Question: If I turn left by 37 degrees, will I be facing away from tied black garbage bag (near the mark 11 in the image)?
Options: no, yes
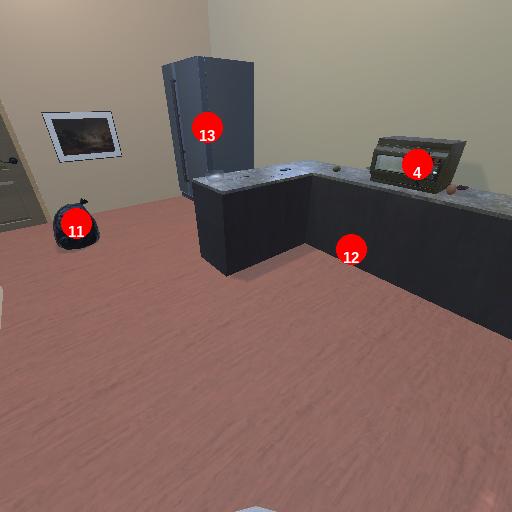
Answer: no